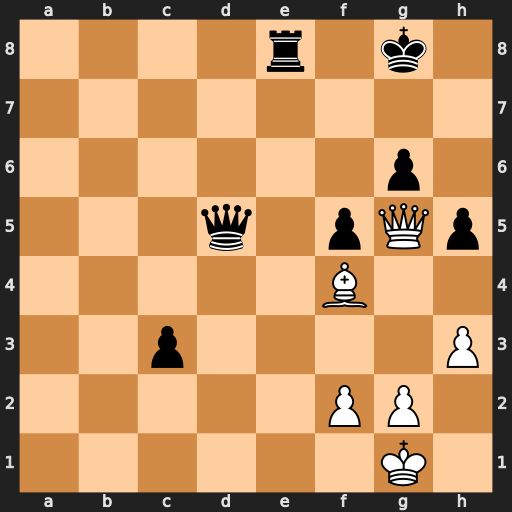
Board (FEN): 4r1k1/8/6p1/3q1pQp/5B2/2p4P/5PP1/6K1
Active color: w
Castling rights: -
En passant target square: -
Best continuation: Qxg6+ Kf8 Bd6+ Qxd6 Qxd6+